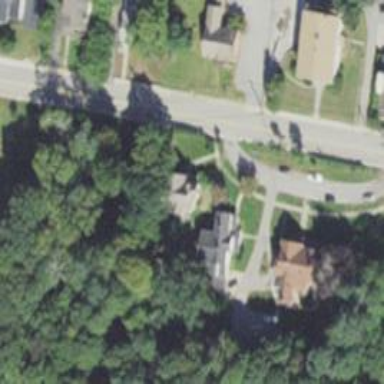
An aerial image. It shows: Residential driveway serving as service road.